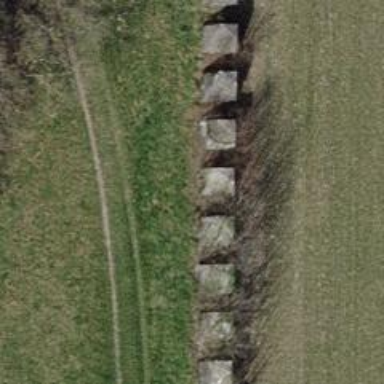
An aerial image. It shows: Block barrier.